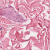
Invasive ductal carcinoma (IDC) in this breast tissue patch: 0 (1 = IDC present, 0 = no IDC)